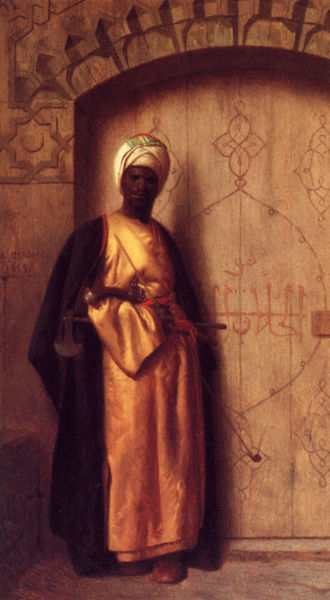
Titel: Der Haremswächter
Künstler: Jean-Léon Gérôme
Institution: London, Wallace Collection
Schlagwörter: gemälde, mann, schatten, umhang, weiß, gelb, blume, braun, holz, kleid, licht, orange, schwarz, tür, zeichnung, gürtel, rot, muster, ornament, wand, falten, bild, öl, gewand, gold, mantel, gewänder, kopfbedeckung, schrift, bogen, schuhe, mauer, rundbogen, ölgemälde, pfeife, realistisch, inschrift, ornamente, stufe, faltenwurf, schriftzeichen, stola, exotisch, tor, neger, eingang, orient, orientalisch, torbogen, säbel, waffen, waffe, schnitzerei, arabisch, dunkelhäutig, schwarzer, moor, axt, mohr, tur, orientalismus, beil, turban, islam, hacke, pistole, holztür, kaftan, kaligraphie, mor, sarazen, kleid aus gold, mohr turban, hebbräisch, türportal, weißgemälde